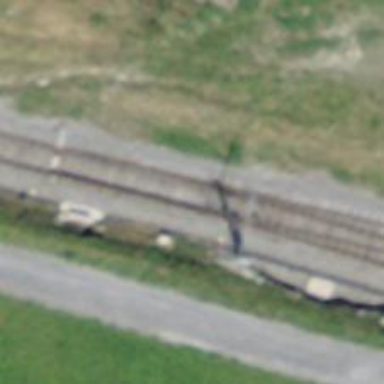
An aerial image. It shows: Railway switch.